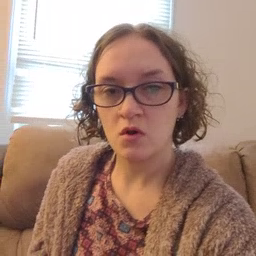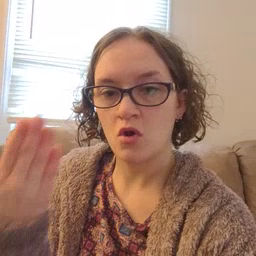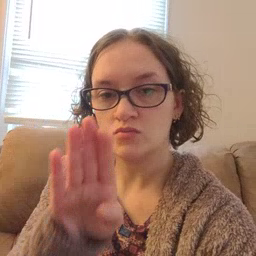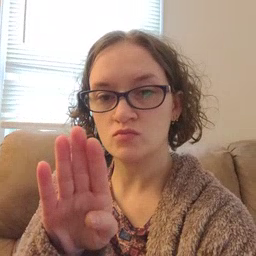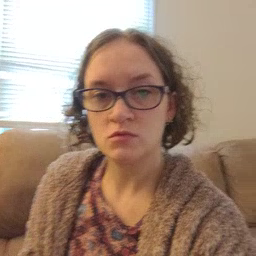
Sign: close